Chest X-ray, PA view. Patient: 60 years old, sex F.
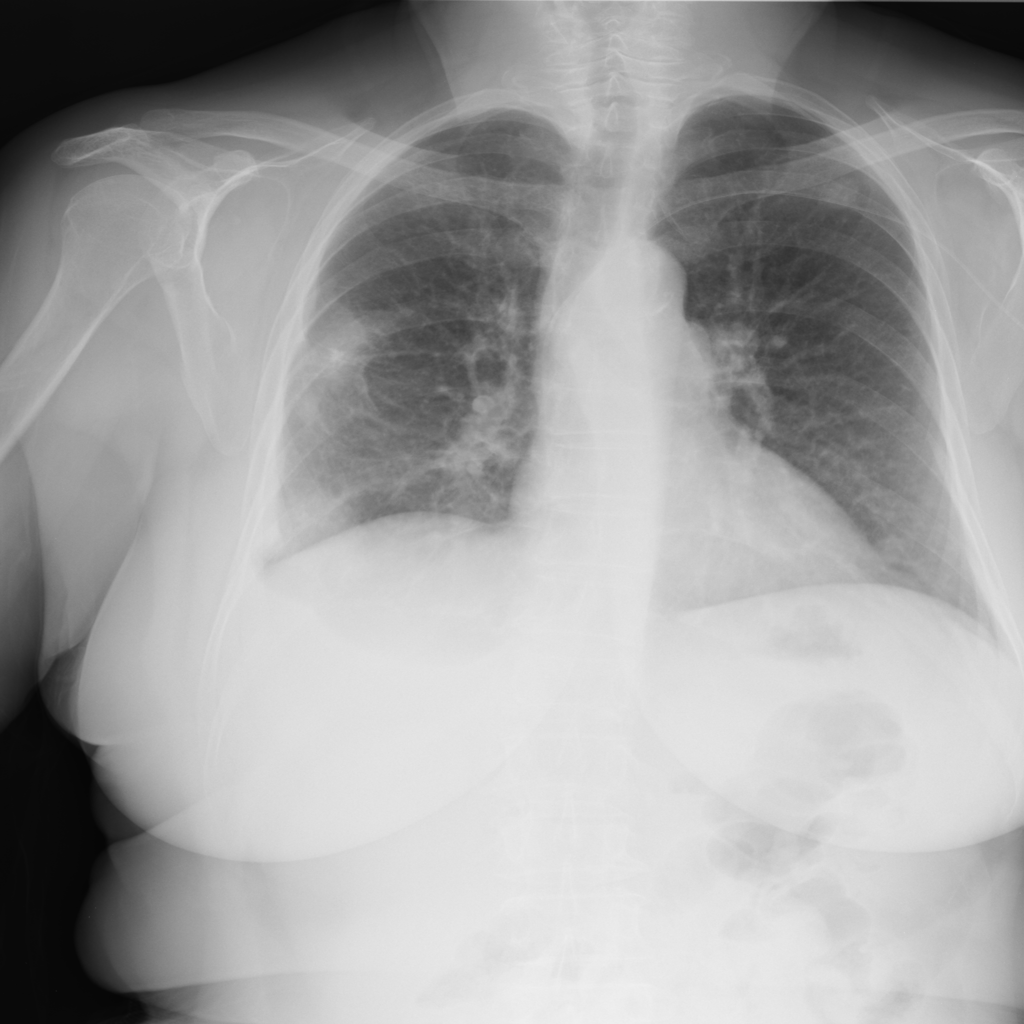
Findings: Effusion, Infiltration, Mass, Nodule